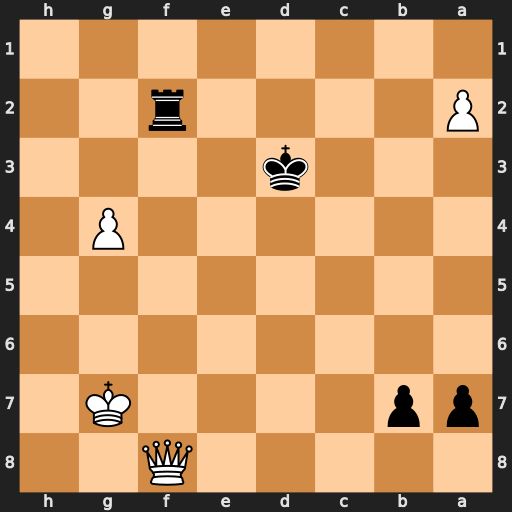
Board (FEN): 5Q2/pp4K1/8/8/6P1/3k4/P4r2/8
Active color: b
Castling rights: -
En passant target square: -
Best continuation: Rxf8 Kxf8 Ke4